Field crop: tomato
Growth stage: 2
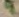
Species: solanum